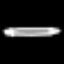
Label: pencil